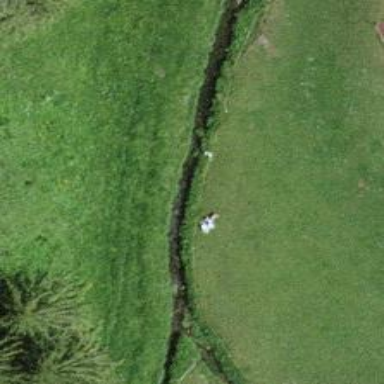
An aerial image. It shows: Ditch in the surroundings.